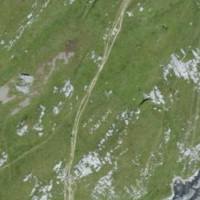
EUNIS habitat code: 23
Species observed at this site:
Oenanthe oenanthe
Phoenicurus ochruros